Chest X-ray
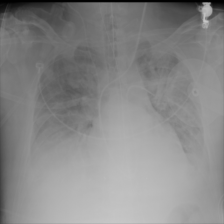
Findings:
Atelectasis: negative
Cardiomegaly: negative
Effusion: negative
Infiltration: negative
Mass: negative
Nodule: negative
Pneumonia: negative
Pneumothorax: negative
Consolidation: negative
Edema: negative
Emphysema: negative
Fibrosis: negative
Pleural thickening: negative
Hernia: negative